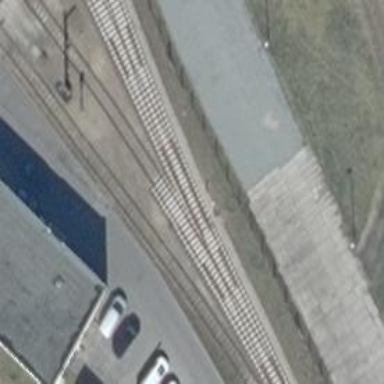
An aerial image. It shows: Railway switch.